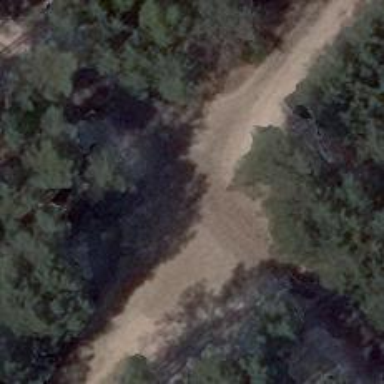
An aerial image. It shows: Sandy track with grade5 tracktype.